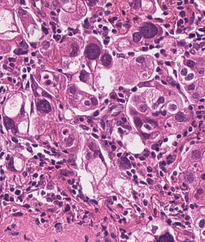
Tumor epithelial tissue: yes
Tumor-associated stroma tissue: yes
Normal tissue: no